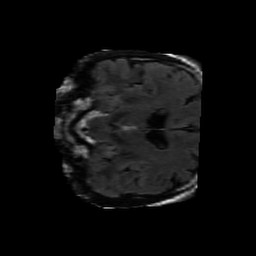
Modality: FLAIR
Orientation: coronal
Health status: ill
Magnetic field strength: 3 T